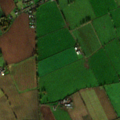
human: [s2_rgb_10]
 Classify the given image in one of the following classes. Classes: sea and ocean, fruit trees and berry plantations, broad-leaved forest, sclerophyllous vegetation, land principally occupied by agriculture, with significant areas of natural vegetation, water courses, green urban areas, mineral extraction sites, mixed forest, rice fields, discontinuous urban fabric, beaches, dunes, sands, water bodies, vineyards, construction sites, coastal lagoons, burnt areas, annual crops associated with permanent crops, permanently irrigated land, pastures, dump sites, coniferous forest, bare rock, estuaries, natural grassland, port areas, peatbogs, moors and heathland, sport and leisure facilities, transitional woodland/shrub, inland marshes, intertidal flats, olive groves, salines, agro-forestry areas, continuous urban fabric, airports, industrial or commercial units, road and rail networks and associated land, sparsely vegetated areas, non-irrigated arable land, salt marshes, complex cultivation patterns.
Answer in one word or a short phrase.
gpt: non-irrigated arable land, pastures